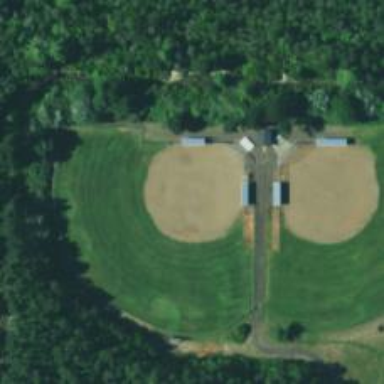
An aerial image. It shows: Softball pitch for leisure and sport activities.